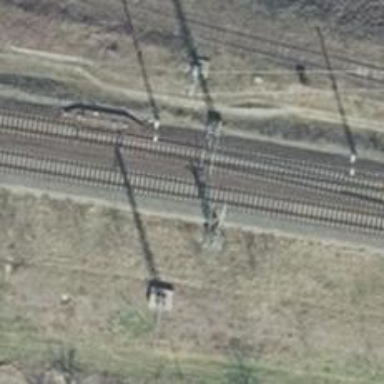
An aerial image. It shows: Milestone along the railway track with catenary mast.